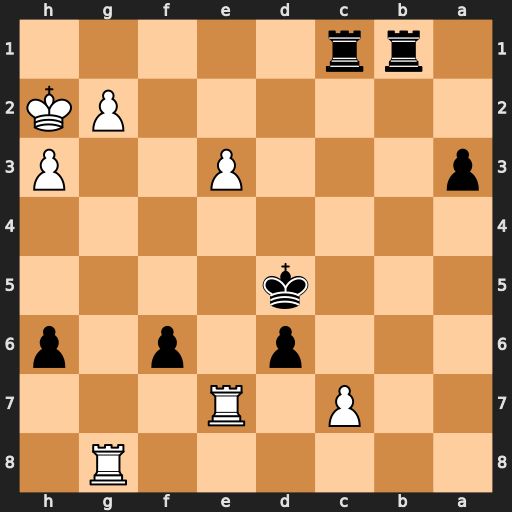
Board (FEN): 6R1/2P1R3/3p1p1p/3k4/8/p3P2P/6PK/1rr5
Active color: b
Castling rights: -
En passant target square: -
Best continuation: a2 Ra8 a1=Q e4+ Kd4 Rxa1 Rxa1